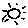
Label: sun